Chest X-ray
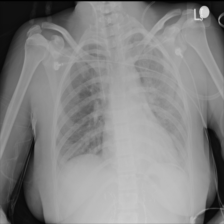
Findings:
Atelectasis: negative
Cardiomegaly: negative
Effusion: negative
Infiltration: negative
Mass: negative
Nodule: negative
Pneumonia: negative
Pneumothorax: negative
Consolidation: negative
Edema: negative
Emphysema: negative
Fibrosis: negative
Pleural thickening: negative
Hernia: negative